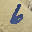
Label: 6